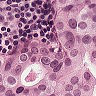
Metastatic tissue present: yes